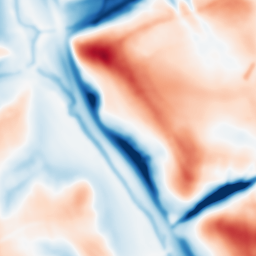
Category: multiscale
Decomposition family: dog
Decomposition parameters: sigma_low: 2
sigma_high: 20
Upsampling method: cubic_catmull_rom
Upsampling parameters: scale: 2
Upsampling scale: 2